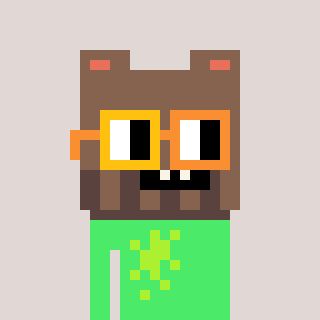
a pixel art character with square yellow and orange glasses, a bear-shaped head and a teal-colored body on a warm background